Field crop: maize
Growth stage: 1
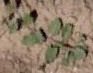
Species: convolvulus